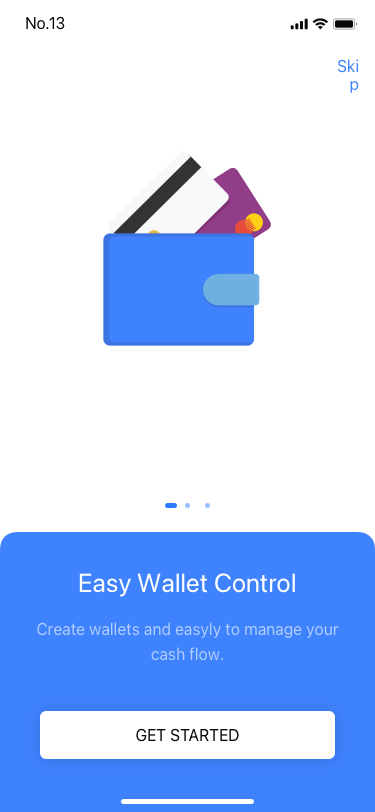
Text in this UI design:
Create wallets and easyly to manage your cash flow.
Easy Wallet Control
Skip